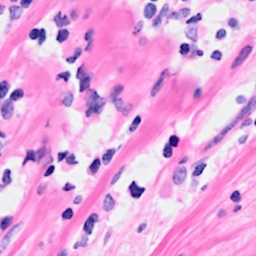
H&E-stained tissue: Breast